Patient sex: F
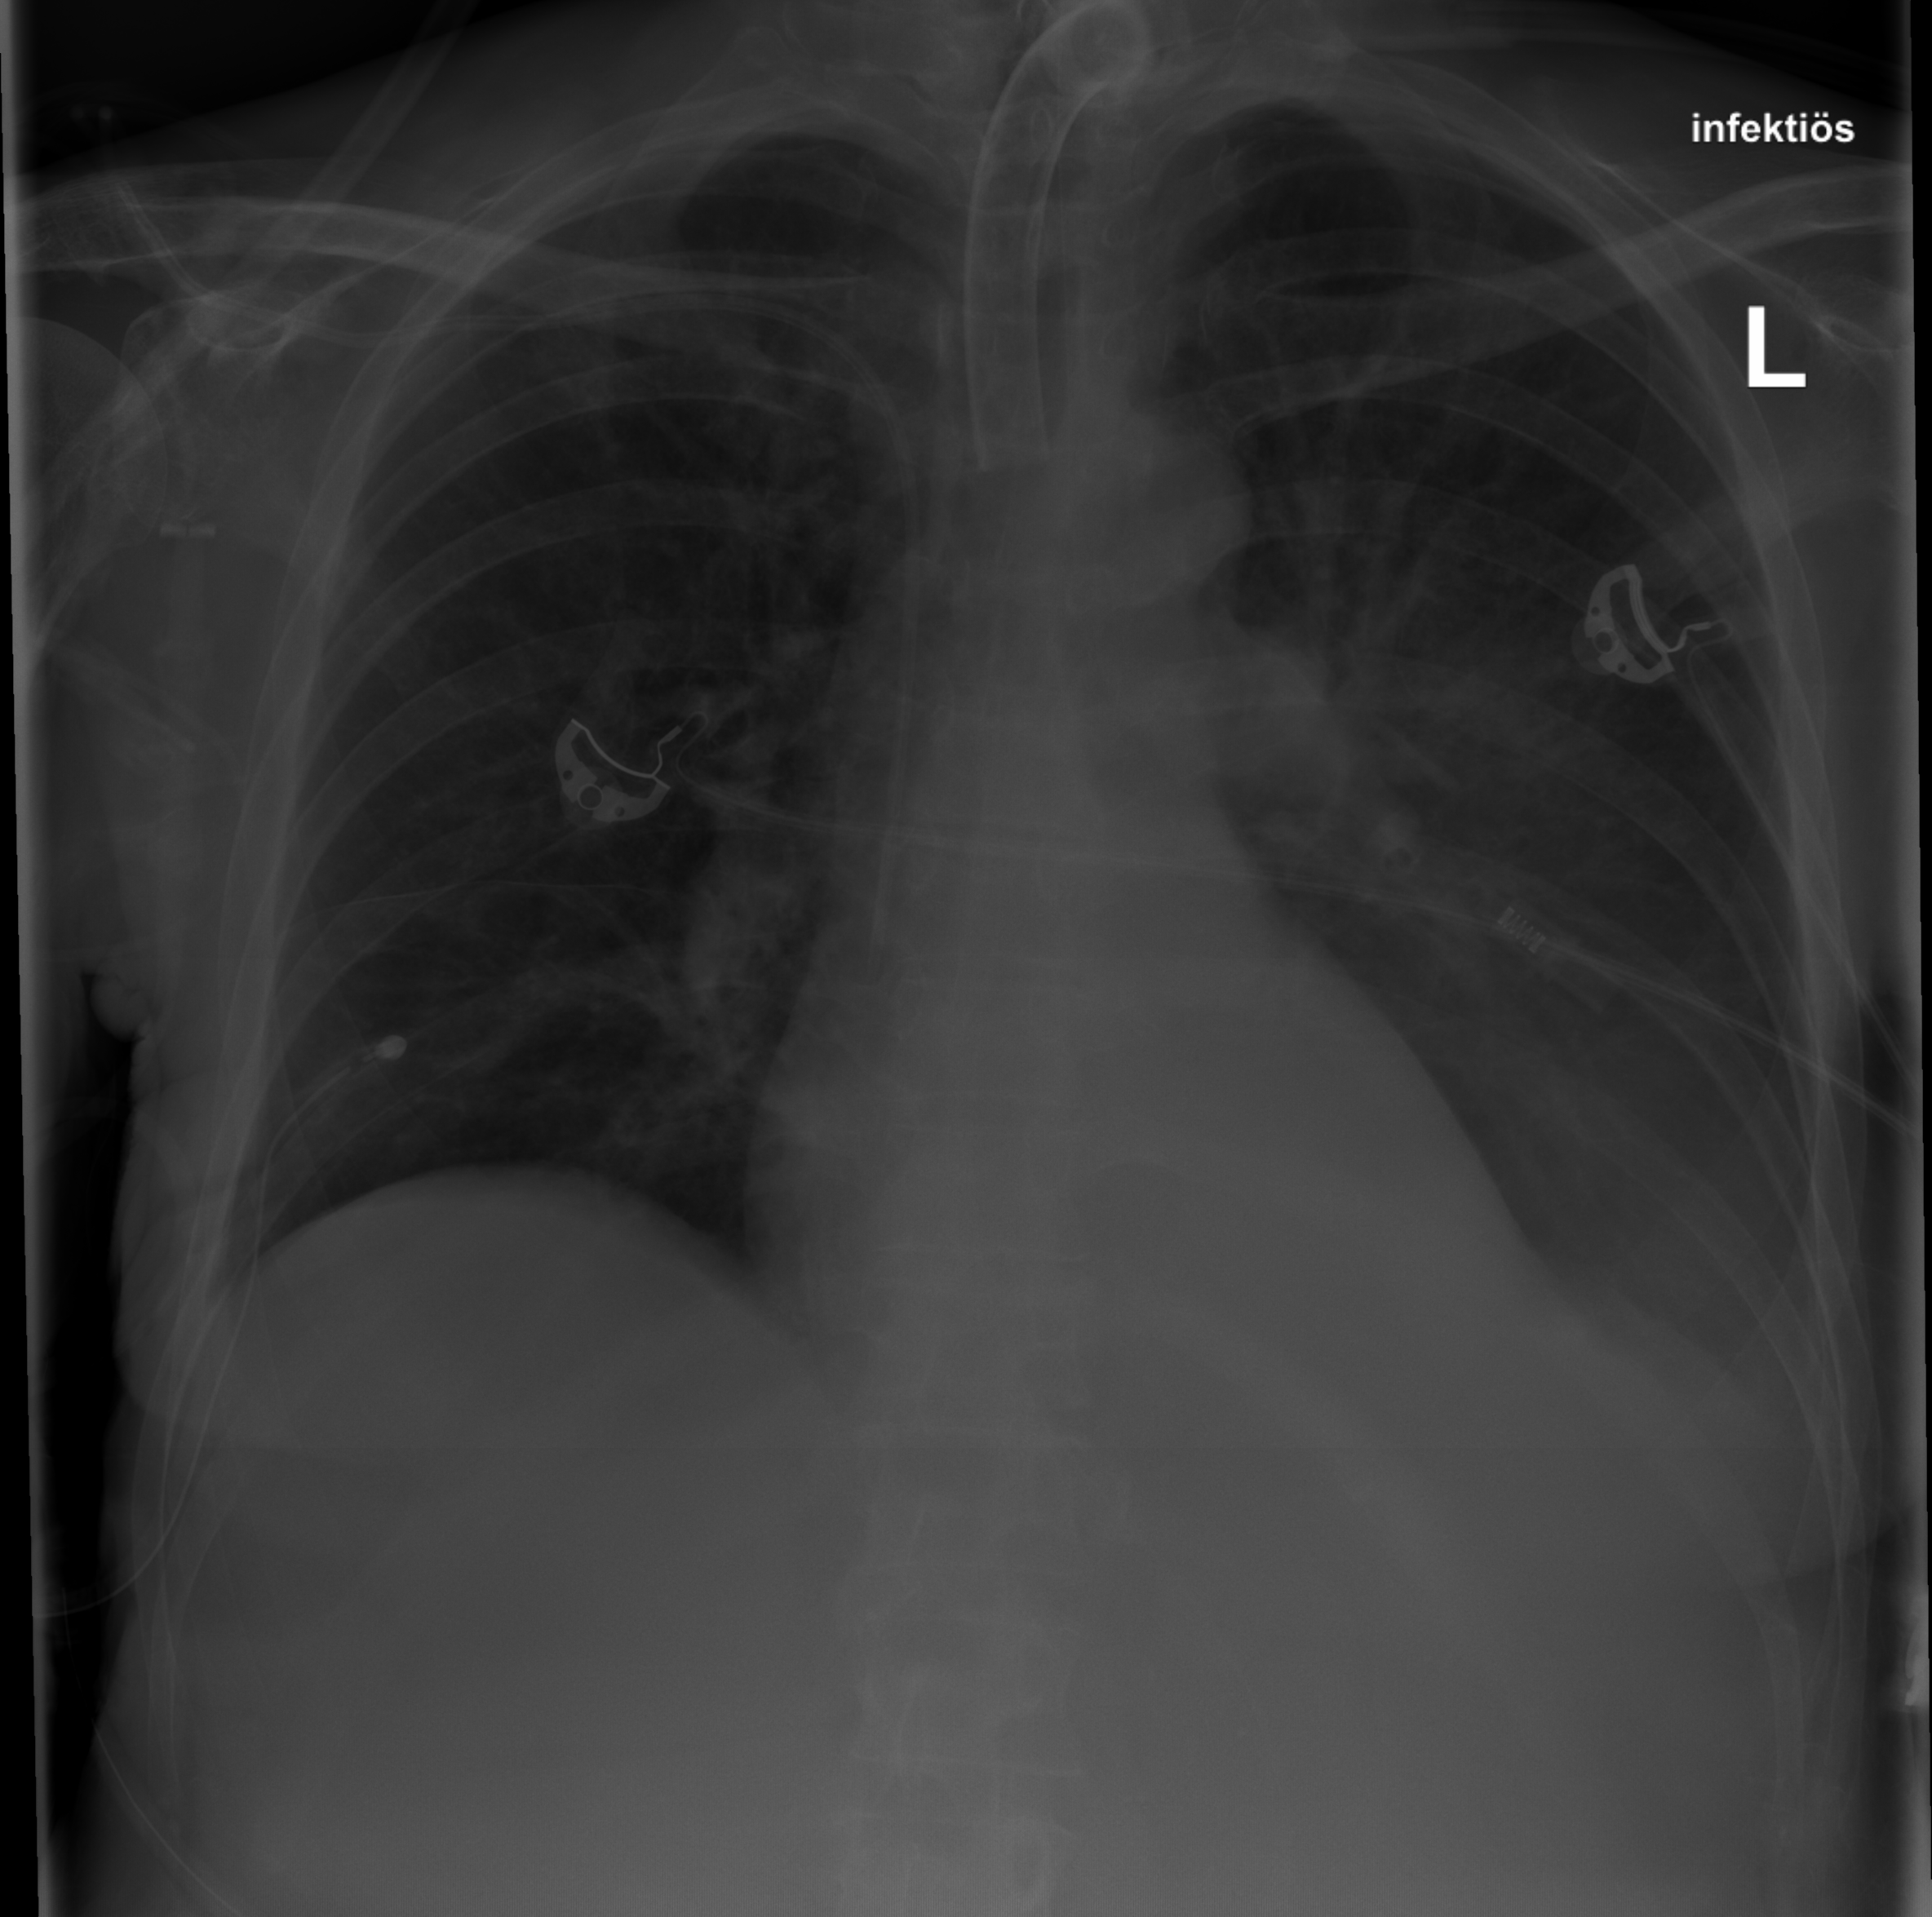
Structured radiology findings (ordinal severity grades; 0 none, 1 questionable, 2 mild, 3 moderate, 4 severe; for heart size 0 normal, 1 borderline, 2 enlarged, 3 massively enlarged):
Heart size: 0
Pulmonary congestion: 1
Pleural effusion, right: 0
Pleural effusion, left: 2
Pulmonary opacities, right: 0
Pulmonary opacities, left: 0
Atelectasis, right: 2
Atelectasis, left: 2